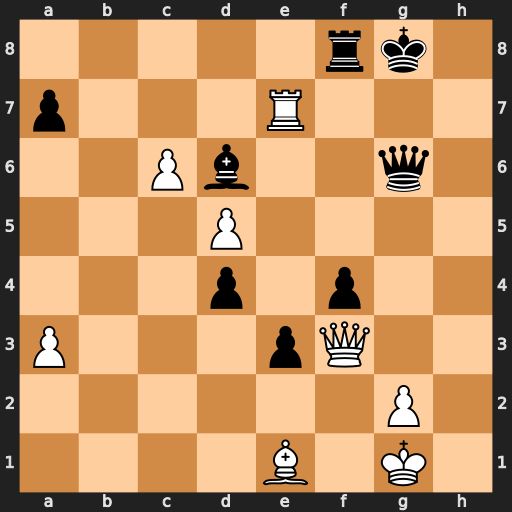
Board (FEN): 5rk1/p3R3/2Pb2q1/3P4/3p1p2/P3pQ2/6P1/4B1K1
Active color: w
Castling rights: -
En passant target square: -
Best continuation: Re6 Rf6 Rxd6 Rxd6 c7 Qf5 Qh3 Qxh3 gxh3